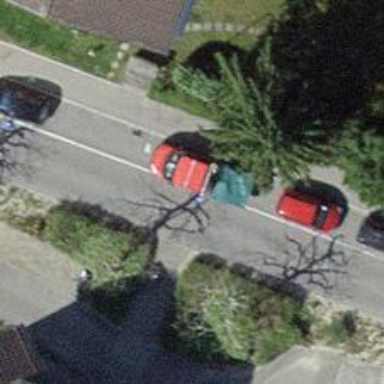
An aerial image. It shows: Residential road with asphalt surface. There is sidewalk on the left side.